Interaction volume radius: 5 \u00c5
Interaction volume height: 10 \u00c5
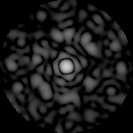
Disorder parameter: 0.8749